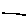
Label: line